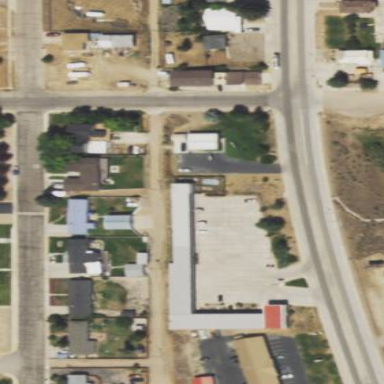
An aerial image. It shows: Motel building.